Interaction volume radius: 5 \u00c5
Interaction volume height: 35 \u00c5
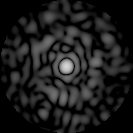
Disorder parameter: 0.834